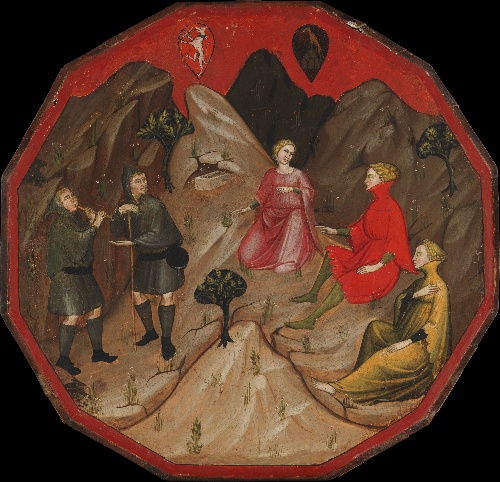
Title: A Contest between the Shepherds Alcesto and Acaten
Artist: Master of 1416
Artist bio: Italian, Florentine, early 15th century
Date: ca. 1410
Object type: Painting, verso of a marriage salver
Classification: Paintings
Medium: Tempera on wood
Dimensions: Twelve-sided, 21 1/8 x 22 1/8 in. (53.7 x 56.2 cm)
Department: European Paintings
Credit line: Rogers Fund, 1926
Accession year: 1926
Repository: Metropolitan Museum of Art, New York, NY
Tags: Men|Women|Shepherds